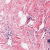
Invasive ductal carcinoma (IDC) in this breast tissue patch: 0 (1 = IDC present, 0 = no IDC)